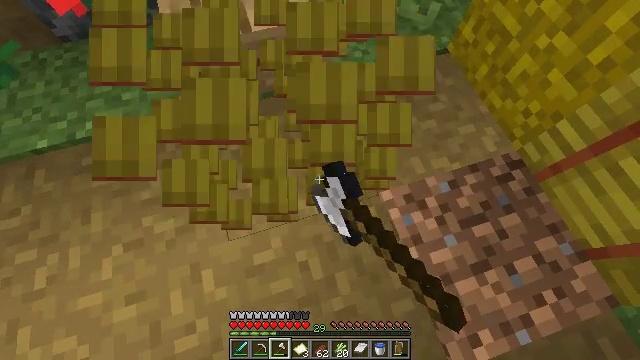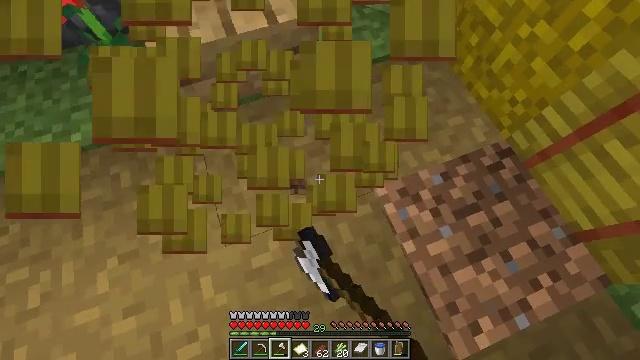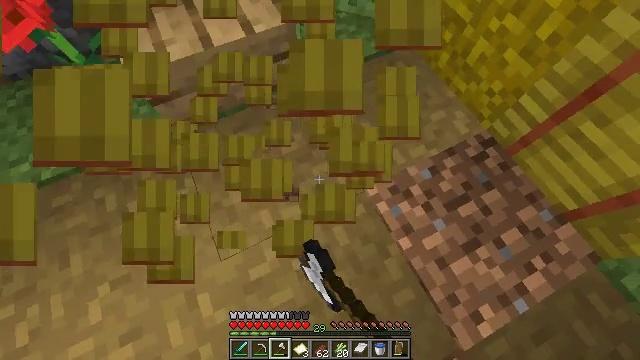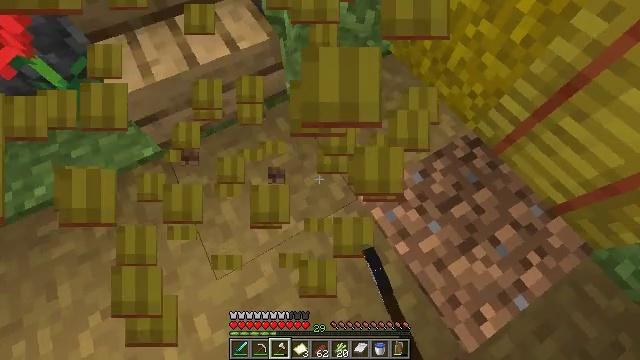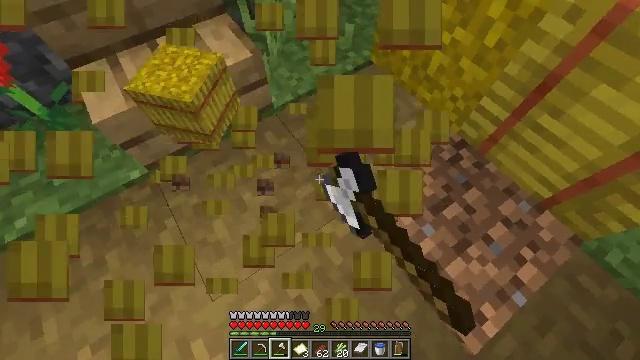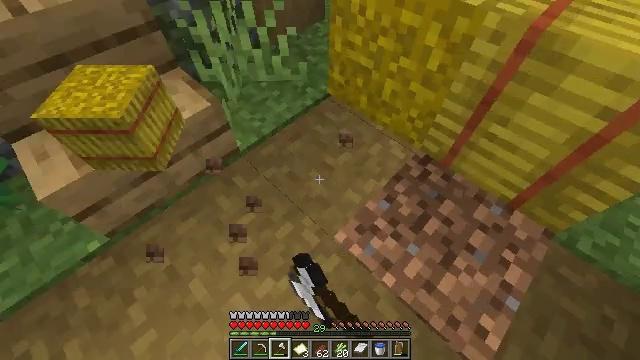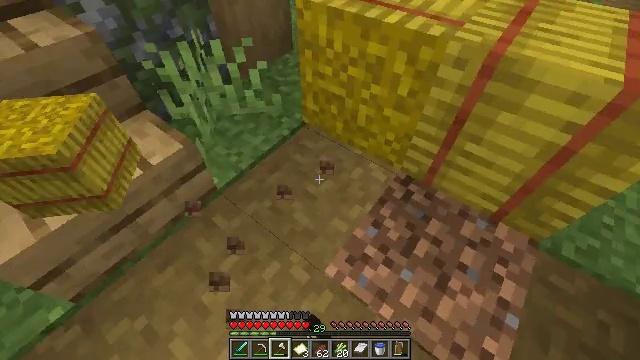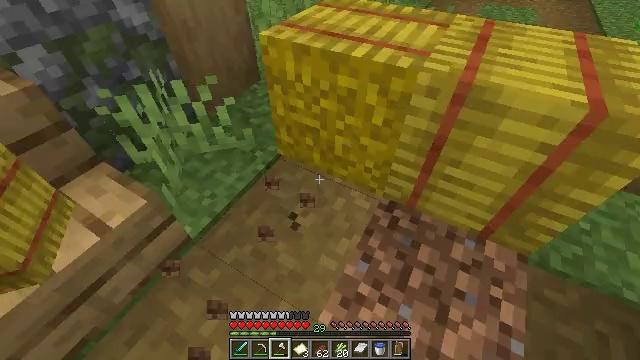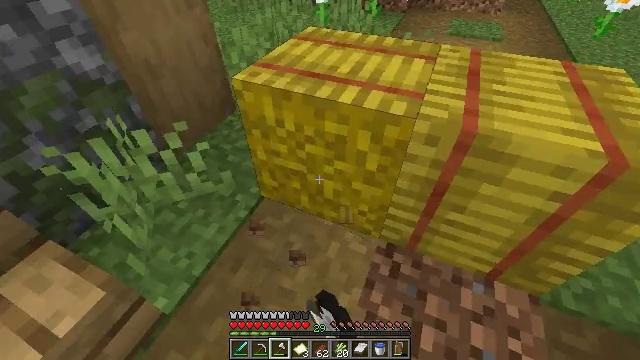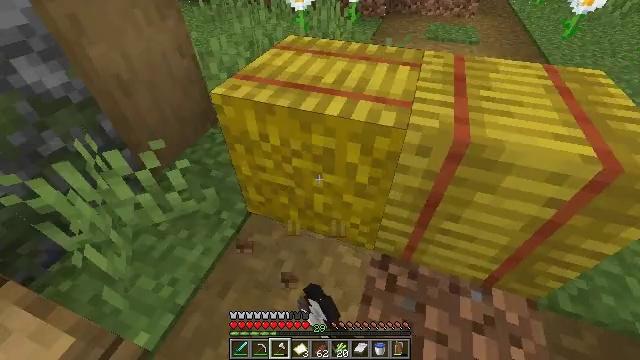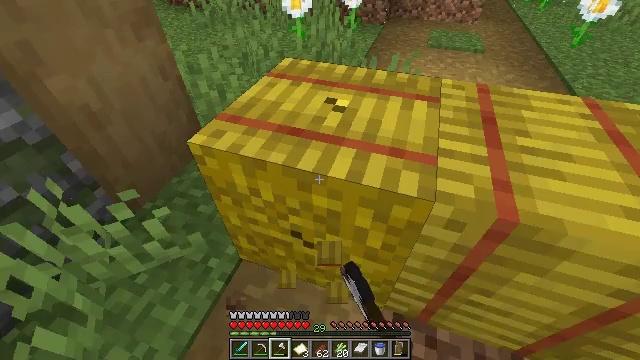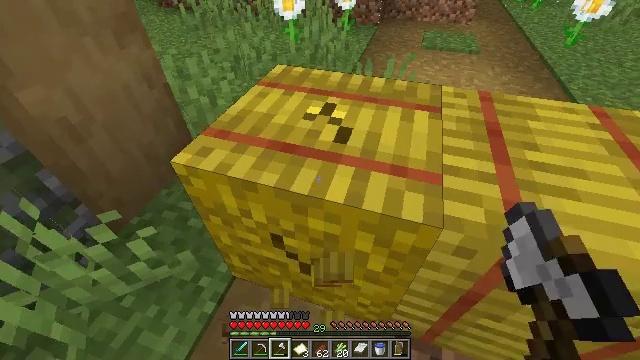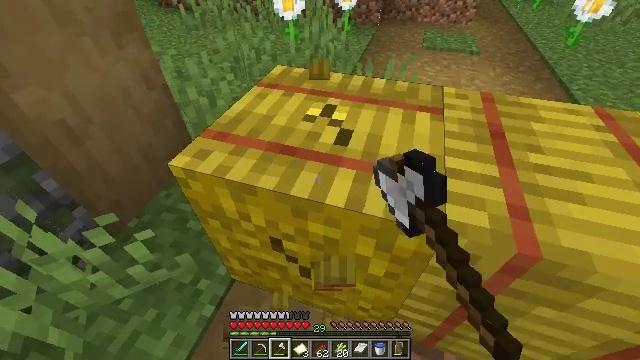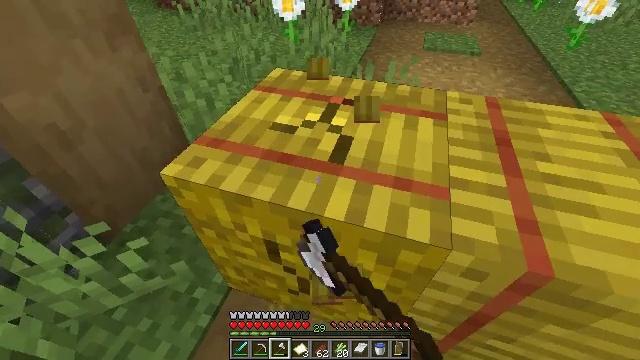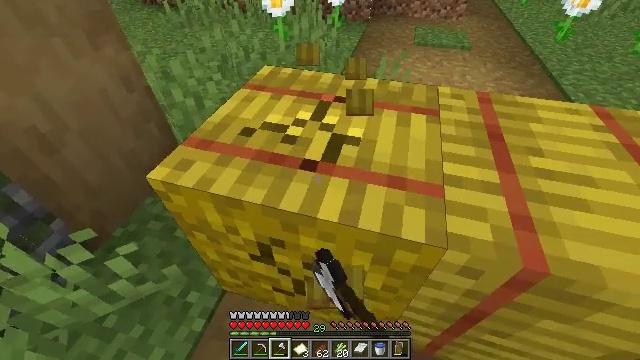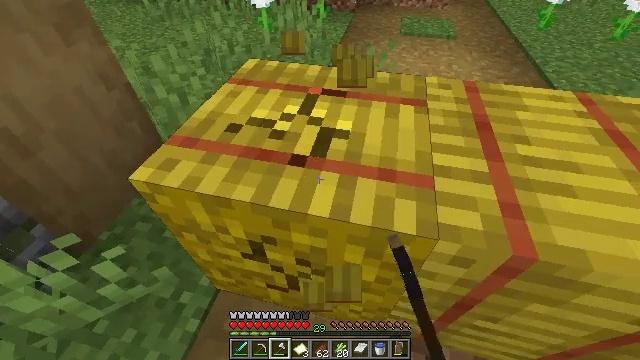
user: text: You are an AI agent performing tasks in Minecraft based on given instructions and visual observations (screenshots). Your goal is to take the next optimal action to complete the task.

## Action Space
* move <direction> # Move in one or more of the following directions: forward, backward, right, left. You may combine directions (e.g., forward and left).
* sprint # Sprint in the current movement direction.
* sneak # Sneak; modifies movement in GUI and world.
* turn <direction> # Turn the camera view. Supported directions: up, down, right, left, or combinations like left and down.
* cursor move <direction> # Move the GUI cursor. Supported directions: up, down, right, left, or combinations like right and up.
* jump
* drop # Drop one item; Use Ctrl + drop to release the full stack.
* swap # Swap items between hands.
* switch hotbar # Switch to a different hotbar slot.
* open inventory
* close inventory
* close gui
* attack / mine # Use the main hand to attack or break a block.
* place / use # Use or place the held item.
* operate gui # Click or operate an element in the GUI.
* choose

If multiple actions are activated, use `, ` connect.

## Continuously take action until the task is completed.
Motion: motion action
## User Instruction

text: Gather hay blocks from the farm.
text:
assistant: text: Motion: turn right, attack / mine
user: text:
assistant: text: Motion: turn right and up, attack / mine
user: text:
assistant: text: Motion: turn right and up, attack / mine
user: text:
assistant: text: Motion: turn right and up, attack / mine
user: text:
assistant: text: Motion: move forward, turn right and up, attack / mine
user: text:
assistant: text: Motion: move forward, turn right and up, attack / mine
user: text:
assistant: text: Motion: move forward, turn right and up, attack / mine
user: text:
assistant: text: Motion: move forward, turn right and up, attack / mine
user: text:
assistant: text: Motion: move forward, turn right and up, attack / mine
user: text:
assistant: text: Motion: move forward, attack / mine
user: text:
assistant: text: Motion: turn right, attack / mine
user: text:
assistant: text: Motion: attack / mine
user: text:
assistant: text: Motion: attack / mine
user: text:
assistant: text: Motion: turn right, attack / mine
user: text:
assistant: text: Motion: turn right and down, attack / mine
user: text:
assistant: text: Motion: turn right and down, attack / mine
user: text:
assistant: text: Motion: turn right and down, attack / mine
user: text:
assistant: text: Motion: turn right, attack / mine
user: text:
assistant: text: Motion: attack / mine
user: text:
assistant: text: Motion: attack / mine
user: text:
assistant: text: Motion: turn right, attack / mine
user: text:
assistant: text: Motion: turn right, attack / mine
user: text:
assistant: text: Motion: attack / mine
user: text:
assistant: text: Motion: attack / mine
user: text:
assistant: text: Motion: turn right, attack / mine
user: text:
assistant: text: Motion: turn right, attack / mine
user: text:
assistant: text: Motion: turn right, attack / mine
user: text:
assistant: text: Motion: turn right, attack / mine
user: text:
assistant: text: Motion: turn right and up, attack / mine
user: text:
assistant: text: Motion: turn right and up, attack / mine